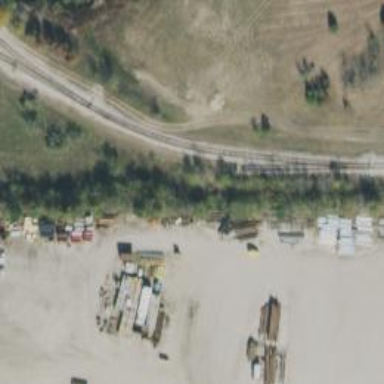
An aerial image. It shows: Railway spur service.